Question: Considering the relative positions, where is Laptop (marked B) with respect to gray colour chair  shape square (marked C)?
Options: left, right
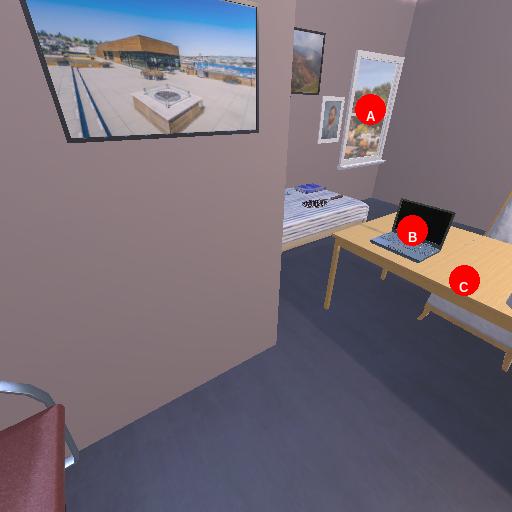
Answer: left